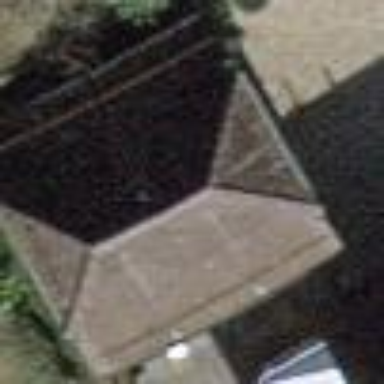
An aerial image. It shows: Simple house.